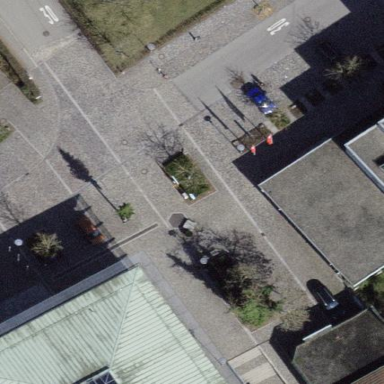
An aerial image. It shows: Pedestrian square with sett surface.